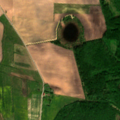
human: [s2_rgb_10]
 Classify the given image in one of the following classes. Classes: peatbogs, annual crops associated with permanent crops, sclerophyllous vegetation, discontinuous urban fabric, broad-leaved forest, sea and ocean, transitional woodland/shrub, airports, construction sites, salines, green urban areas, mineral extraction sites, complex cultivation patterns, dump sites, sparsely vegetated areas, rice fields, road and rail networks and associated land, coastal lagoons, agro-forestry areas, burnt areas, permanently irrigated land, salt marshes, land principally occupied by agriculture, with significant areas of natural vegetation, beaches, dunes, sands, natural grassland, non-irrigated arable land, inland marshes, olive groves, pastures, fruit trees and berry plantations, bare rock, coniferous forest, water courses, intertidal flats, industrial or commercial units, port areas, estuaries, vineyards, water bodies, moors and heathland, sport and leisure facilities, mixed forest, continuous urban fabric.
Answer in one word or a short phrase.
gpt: non-irrigated arable land, pastures, broad-leaved forest